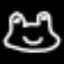
Label: frog